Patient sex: M
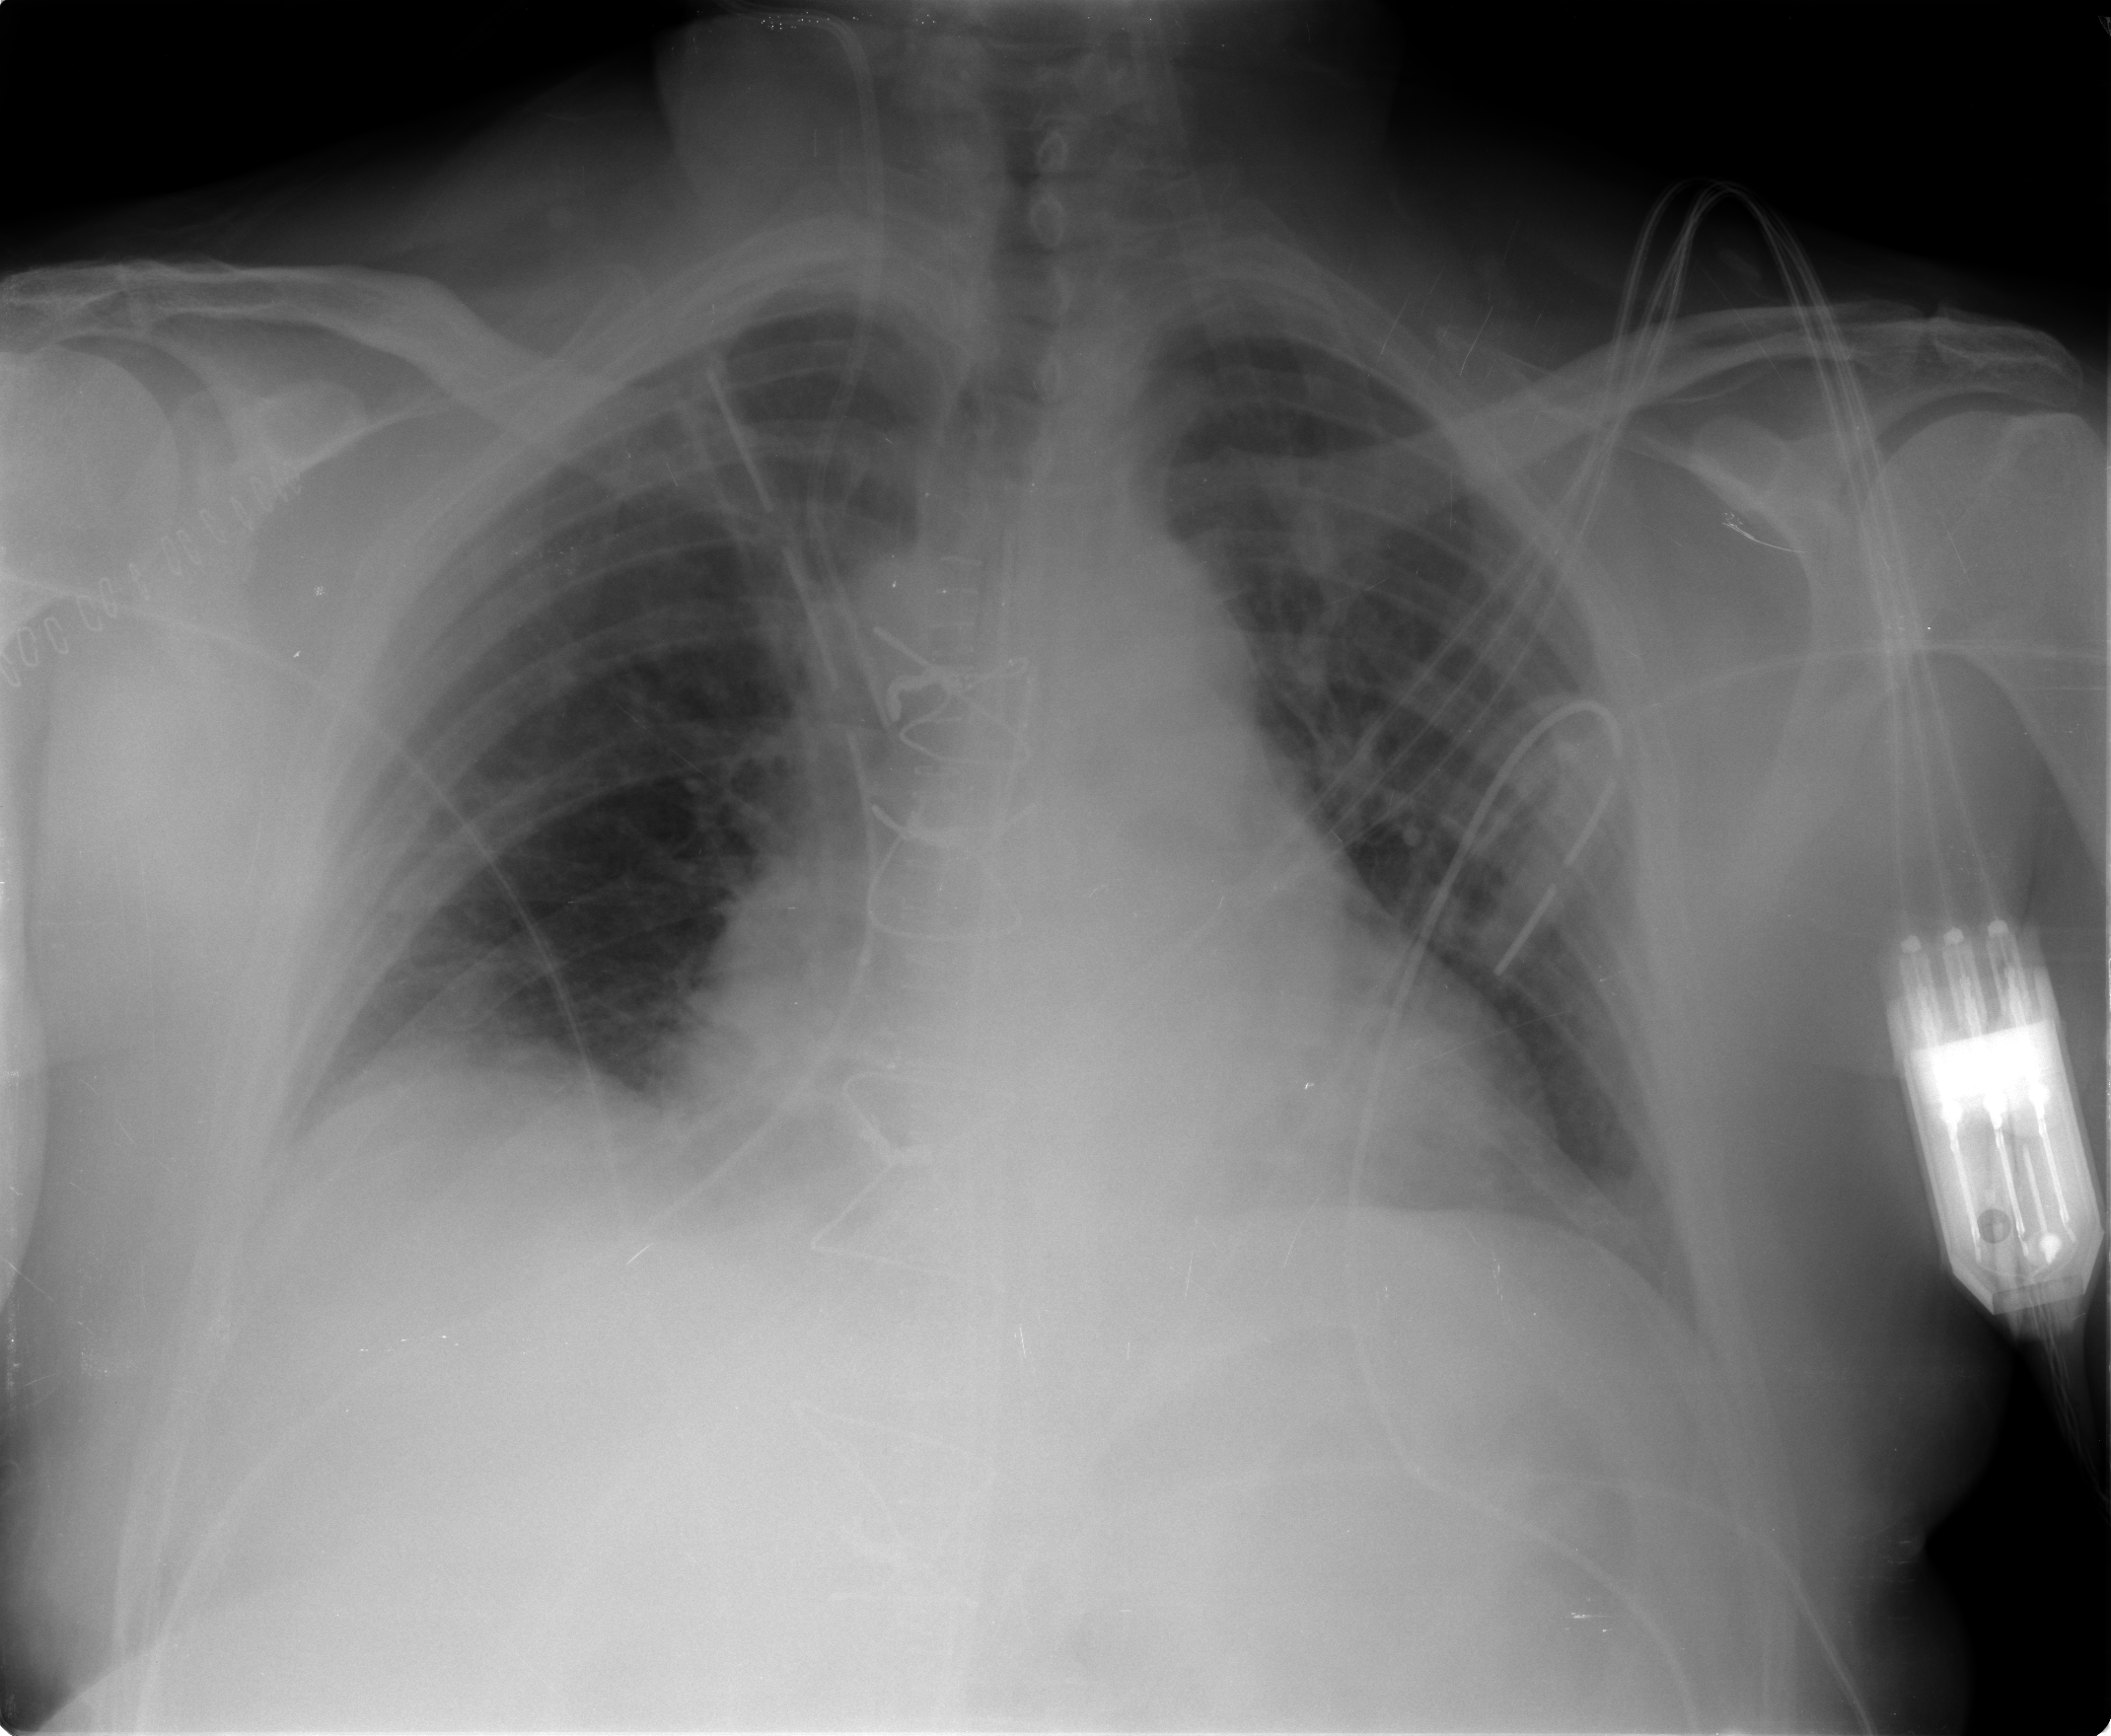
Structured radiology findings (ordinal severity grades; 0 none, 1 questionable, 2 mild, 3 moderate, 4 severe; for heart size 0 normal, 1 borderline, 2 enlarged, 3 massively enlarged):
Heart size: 2
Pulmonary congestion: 0
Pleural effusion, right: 0
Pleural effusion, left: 0
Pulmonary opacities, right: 0
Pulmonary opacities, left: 0
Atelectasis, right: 0
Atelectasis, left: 2